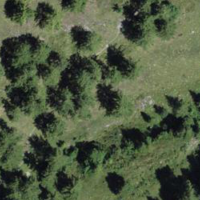
EUNIS habitat code: 23
Species observed at this site:
Carduus defloratus